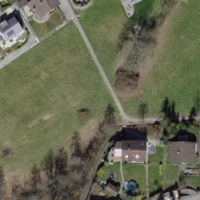
EUNIS habitat code: 55
Species observed at this site:
Prunus padus